Field crop: maize
Growth stage: 2
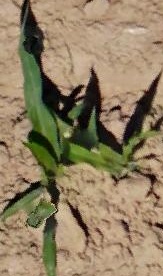
Species: maize